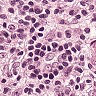
Metastatic tissue present: yes